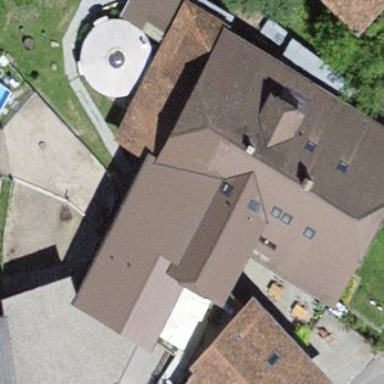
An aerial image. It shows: Farm building with half-hipped roof shape.